Question: I am having this stored procedure in MySQL. But it is showing error and Not specifying what exactly error is.
my stored procedure is as follows:
'''
CREATE DEFINER='root'@'localhost' PROCEDURE 'spmselfinformation'
(
Sid int,
SCompany_Name varchar(45),
SAddress1 varchar(100),
SAddress2 varchar(100),
SCity varchar(45),
SPincode int,
SContact_Person varchar(45),
STelephone int,
STelefax int,
SEmail_Address varchar(45),
SReport_Signature varchar(100),
SState_Sale_Taxno varchar(45),
SCentral_Taxno varchar(45),
SLic1 varchar(45),
SDate1 as Datetime,
SLic2 varchar(45),
SDate2 as Datetime,
SDate_Of_Entry as Datetime,
SLic3 varchar(45),
SDate3 as Datetime,
STTIN_No varchar(45),
SVATTIN_No varchar(45),
SLBT_No varchar(45),
STerms_and_Conditions1 varchar(100),
STerms_and_Conditions2 varchar(100),
STerms_and_Conditions3 varchar(100),
STerms_and_Conditions4 varchar(100),
SLogo_File_Name varchar(45),
SWebsite varchar(100),
SOpen_Hours varchar(45),
SNote varchar(100),
SFlag int
)
BEGIN
if SFlag=1 then
INSERT INTO tbl_selfinformation (id,Company_Name,Address1,Address2,City,Pincode,Contact_Person,Telephone,Telefax,Email_Address,Report_Signature,State_Sale_Taxno,Central_Taxno,Lic1,Date1,Lic2,Date2,Date_Of_Entry,Lic3,Date3,TTIN_No,VATTIN_No,LBT_No,Terms_and_Conditions1,Terms_and_Conditions2,Terms_and_Conditions3,Terms_and_Conditions4,Logo_File_Name,Website,Open_Hours,Note) VALUES(Sid,SCompany_Name,SAddress1,SAddress2,SCity,SPincode,SContact_Person,STelephone,STelefax,SEmail_Address,SReport_Signature,SState_Sale_Taxno,SCentral_Taxno,SLic1,SDate1,SLic2,SDate2,SDate_Of_Entry,SLic3,SDate3,STTIN_No,SVATTIN_No,SLBT_No,STerms_and_Conditions1,STerms_and_Conditions2,STerms_and_Conditions3,STerms_and_Conditions4,SLogo_File_Name,SWebsite,SOpen_Hours,SNote);
END if;
IF SFlag =2 then
UPDATE tbl_selfinformation SET id=Sid,Company_Name=SCompany_Name,Address1=SAddress1,Address2=SAddress2,City=SCity,Pincode=SPincode,Contact_Person=SContact_Person,Telephone=STelephone,Telefax=STelefax,Email_Address=SEmail_Address,Report_Signature=SReport_Signature,State_Sale_Taxno=SState_Sale_Taxno,Central_Taxno=SCentral_Taxno,Lic1=SLic1,Date1=SDate1,Lic2=SLic2,Date2=SDate2,Date_Of_Entry=SDate_Of_Entry,Lic3=SLic3,Date3=SDate3,TTIN_No=STTIN_No,VATTIN_No=SVATTIN_No,LBT_No=SLBT_No,Terms_and_Conditions1=STerms_and_Conditions1,Terms_and_Conditions2=STerms_and_Conditions2,Terms_and_Conditions3=STerms_and_Conditions3,Terms_and_Conditions4=STerms_and_Conditions4,Logo_File_Name=SLogo_File_Name,Website=SWebsite,Open_Hours=SOpen_Hours,Note=SNote;
END if;
END
'''
it is showing this screen.

I am not able to figure it out what exactly I am doing wrong. anyone can help me.
this is my table definition
'''
DROP TABLE IF EXISTS 'invntory_system'.'tbl_selfinformation';
CREATE TABLE 'invntory_system'.'tbl_selfinformation' (
'id' int(10) unsigned NOT NULL default '0',
'Company_Name' varchar(45) NOT NULL default '',
'Address1' varchar(100) NOT NULL default '',
'Address2' varchar(100) default NULL,
'City' varchar(45) NOT NULL default '',
'Pincode' int(10) unsigned NOT NULL default '0',
'Contact_Person' varchar(45) NOT NULL default '',
'Telephone' int(10) unsigned NOT NULL default '0',
'Telefax' int(10) unsigned default NULL,
'Email_Address' varchar(45) NOT NULL default '',
'Report_Signature' varchar(100) NOT NULL default '',
'State_Sale_Taxno' varchar(45) NOT NULL default '',
'Central_Taxno' varchar(45) NOT NULL default '',
'Lic1' varchar(45) default NULL,
'Date1' datetime default NULL,
'Lic2' varchar(45) default NULL,
'Date2' datetime default NULL,
'Date_Of_Entry' datetime NOT NULL default '0000-00-00 00:00:00',
'Lic3' varchar(45) default NULL,
'Date3' datetime default NULL,
'TTIN_No' varchar(45) NOT NULL default '',
'VATTIN_No' varchar(45) NOT NULL default '',
'LBT_No' varchar(45) NOT NULL default '',
'Terms_and_Conditions1' varchar(100) default NULL,
'Terms_and_Conditions2' varchar(100) default NULL,
'Terms_and_Conditions3' varchar(100) default NULL,
'Terms_and_Conditions4' varchar(100) default NULL,
'Logo_File_Name' varchar(45) default NULL,
'Website' varchar(100) default NULL,
'Open_Hours' varchar(45) default NULL,
'Note' varchar(100) default NULL,
PRIMARY KEY ('id')
) ENGINE=InnoDB DEFAULT CHARSET=latin1 COMMENT='Self Information';
'''
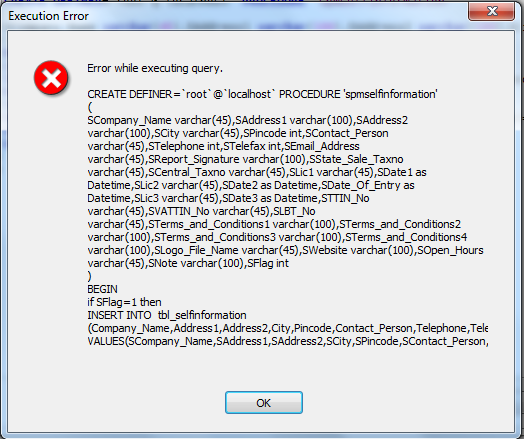
Answer: There were a few issues in the code: the name of the procedure should not be enclosed in single-quotes. The datetime variables should be declared as just 'datetime' not 'as datetime' and finally I think you need to change the delimiter from semi-colon so the "fixed" script that should work would look like this:
'''
DELIMITER //
CREATE DEFINER='root'@'localhost' PROCEDURE spmselfinformation
(
Sid int,
SCompany_Name varchar(45),
SAddress1 varchar(100),
SAddress2 varchar(100),
SCity varchar(45),
SPincode int,
SContact_Person varchar(45),
STelephone int,
STelefax int,
SEmail_Address varchar(45),
SReport_Signature varchar(100),
SState_Sale_Taxno varchar(45),
SCentral_Taxno varchar(45),
SLic1 varchar(45),
SDate1 Datetime,
SLic2 varchar(45),
SDate2 Datetime,
SDate_Of_Entry Datetime,
SLic3 varchar(45),
SDate3 Datetime,
STTIN_No varchar(45),
SVATTIN_No varchar(45),
SLBT_No varchar(45),
STerms_and_Conditions1 varchar(100),
STerms_and_Conditions2 varchar(100),
STerms_and_Conditions3 varchar(100),
STerms_and_Conditions4 varchar(100),
SLogo_File_Name varchar(45),
SWebsite varchar(100),
SOpen_Hours varchar(45),
SNote varchar(100),
SFlag int
)
BEGIN
IF SFlag = 1 THEN
INSERT INTO tbl_selfinformation (id,Company_Name,Address1,Address2,City,Pincode,Contact_Person,Telephone,Telefax,Email_Address,Report_Signature,State_Sale_Taxno,Central_Taxno,Lic1,Date1,Lic2,Date2,Date_Of_Entry,Lic3,Date3,TTIN_No,VATTIN_No,LBT_No,Terms_and_Conditions1,Terms_and_Conditions2,Terms_and_Conditions3,Terms_and_Conditions4,Logo_File_Name,Website,Open_Hours,Note) VALUES(Sid,SCompany_Name,SAddress1,SAddress2,SCity,SPincode,SContact_Person,STelephone,STelefax,SEmail_Address,SReport_Signature,SState_Sale_Taxno,SCentral_Taxno,SLic1,SDate1,SLic2,SDate2,SDate_Of_Entry,SLic3,SDate3,STTIN_No,SVATTIN_No,SLBT_No,STerms_and_Conditions1,STerms_and_Conditions2,STerms_and_Conditions3,STerms_and_Conditions4,SLogo_File_Name,SWebsite,SOpen_Hours,SNote);
END IF;
IF SFlag = 2 THEN
UPDATE tbl_selfinformation SET id=Sid,Company_Name=SCompany_Name,Address1=SAddress1,Address2=SAddress2,City=SCity,Pincode=SPincode,Contact_Person=SContact_Person,Telephone=STelephone,Telefax=STelefax,Email_Address=SEmail_Address,Report_Signature=SReport_Signature,State_Sale_Taxno=SState_Sale_Taxno,Central_Taxno=SCentral_Taxno,Lic1=SLic1,Date1=SDate1,Lic2=SLic2,Date2=SDate2,Date_Of_Entry=SDate_Of_Entry,Lic3=SLic3,Date3=SDate3,TTIN_No=STTIN_No,VATTIN_No=SVATTIN_No,LBT_No=SLBT_No,Terms_and_Conditions1=STerms_and_Conditions1,Terms_and_Conditions2=STerms_and_Conditions2,Terms_and_Conditions3=STerms_and_Conditions3,Terms_and_Conditions4=STerms_and_Conditions4,Logo_File_Name=SLogo_File_Name,Website=SWebsite,Open_Hours=SOpen_Hours,Note=SNote;
END IF;
END //
DELIMITER ;
'''